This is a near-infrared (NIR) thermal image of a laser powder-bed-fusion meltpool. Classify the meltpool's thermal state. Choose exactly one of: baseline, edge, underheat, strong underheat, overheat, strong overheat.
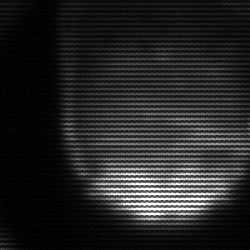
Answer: edge